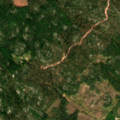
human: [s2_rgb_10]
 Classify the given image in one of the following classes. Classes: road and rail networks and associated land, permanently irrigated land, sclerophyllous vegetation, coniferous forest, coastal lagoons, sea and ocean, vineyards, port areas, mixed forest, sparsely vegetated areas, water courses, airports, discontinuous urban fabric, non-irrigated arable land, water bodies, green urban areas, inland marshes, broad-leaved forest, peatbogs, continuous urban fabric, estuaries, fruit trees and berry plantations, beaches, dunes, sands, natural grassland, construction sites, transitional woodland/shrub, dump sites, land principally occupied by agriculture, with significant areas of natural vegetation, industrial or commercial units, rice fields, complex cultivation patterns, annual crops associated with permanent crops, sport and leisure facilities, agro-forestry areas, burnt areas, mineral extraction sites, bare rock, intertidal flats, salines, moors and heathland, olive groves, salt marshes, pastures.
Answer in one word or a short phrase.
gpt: coniferous forest, transitional woodland/shrub